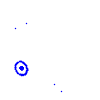
Particle: kaon